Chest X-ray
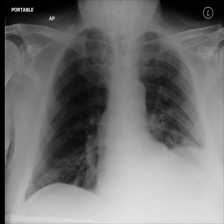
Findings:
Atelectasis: negative
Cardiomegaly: negative
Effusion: negative
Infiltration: negative
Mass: negative
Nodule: positive
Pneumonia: positive
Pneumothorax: negative
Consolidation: negative
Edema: negative
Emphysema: negative
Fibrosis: negative
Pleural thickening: negative
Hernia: negative